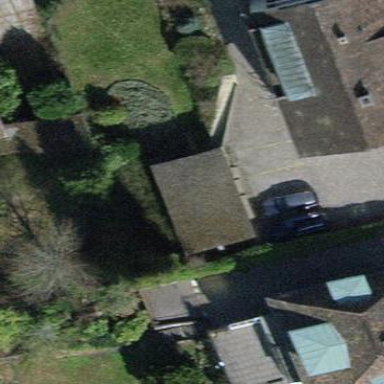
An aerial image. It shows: Group of garages.